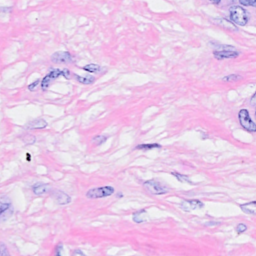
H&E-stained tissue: Breast